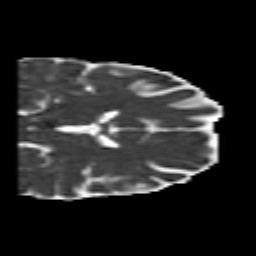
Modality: MD
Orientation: coronal
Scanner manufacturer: siemens
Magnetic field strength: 3 T
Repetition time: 6.8 s
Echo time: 0.093 s